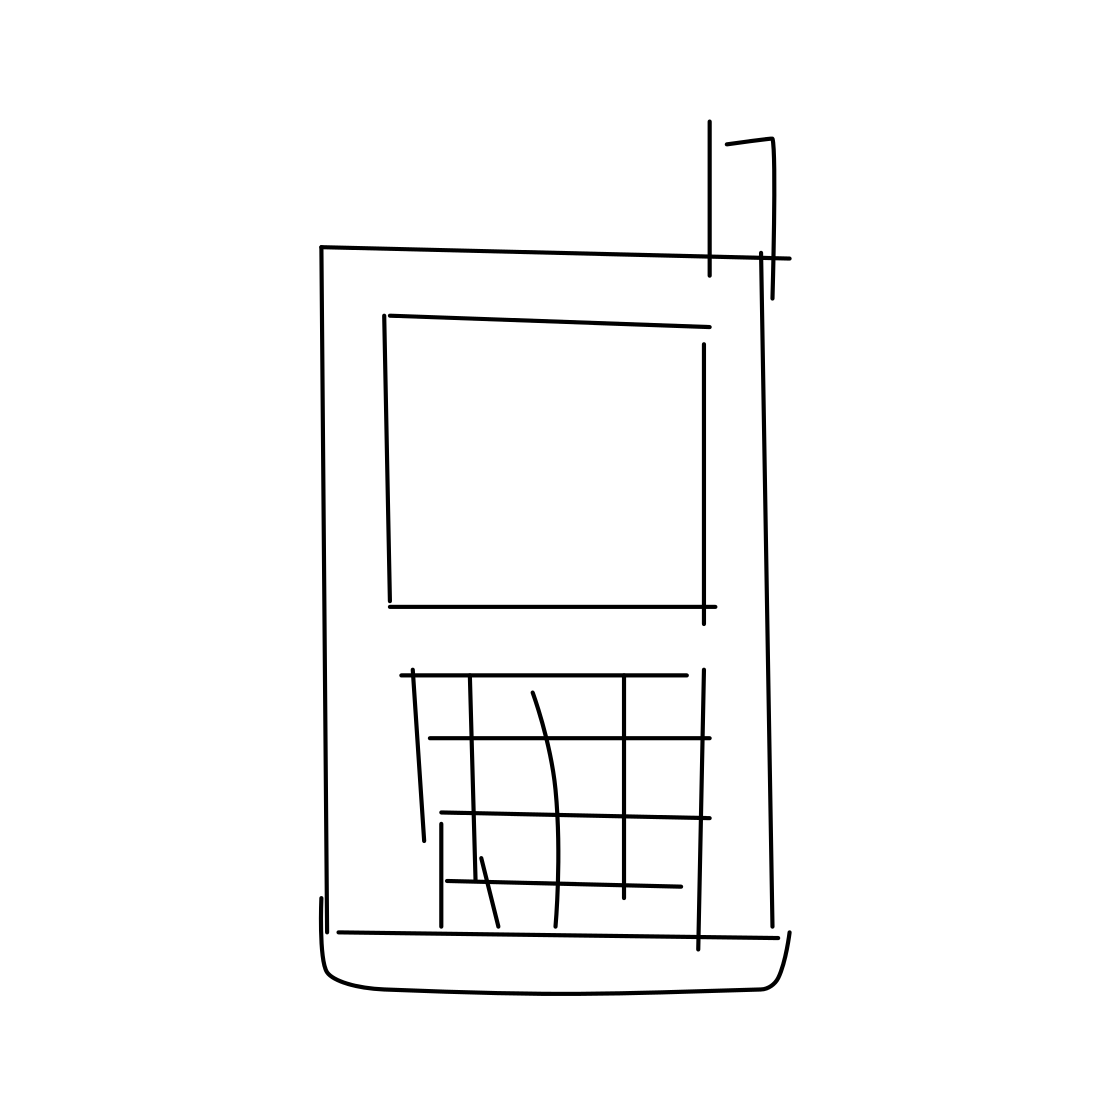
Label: cell phone